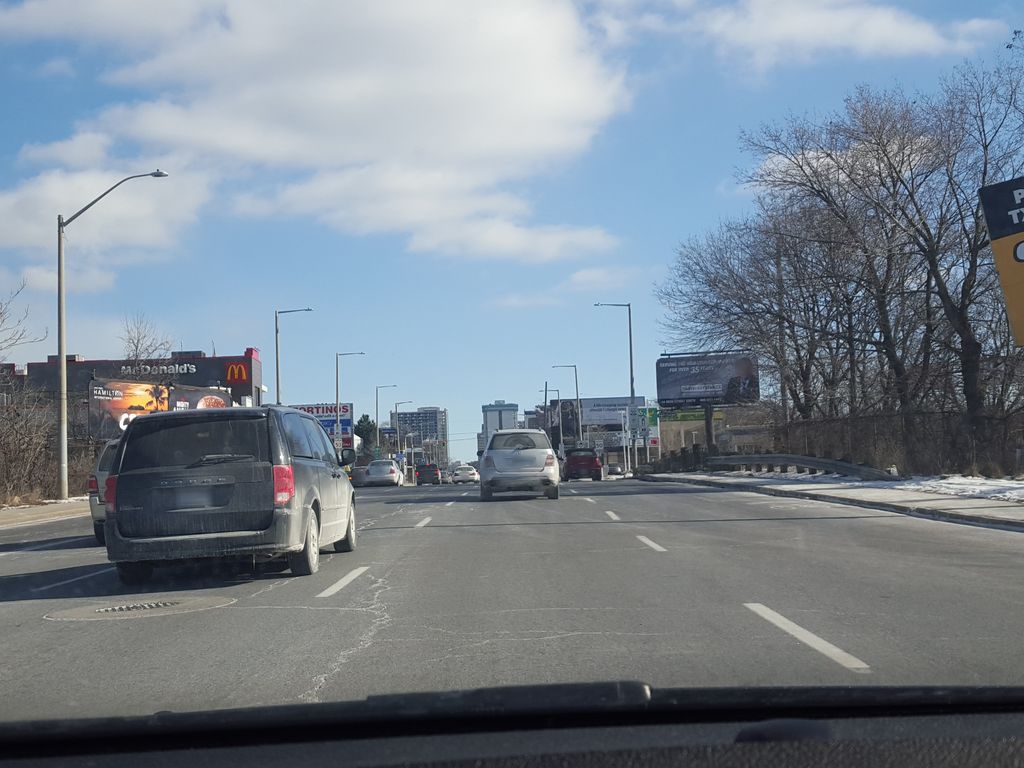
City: hamilton